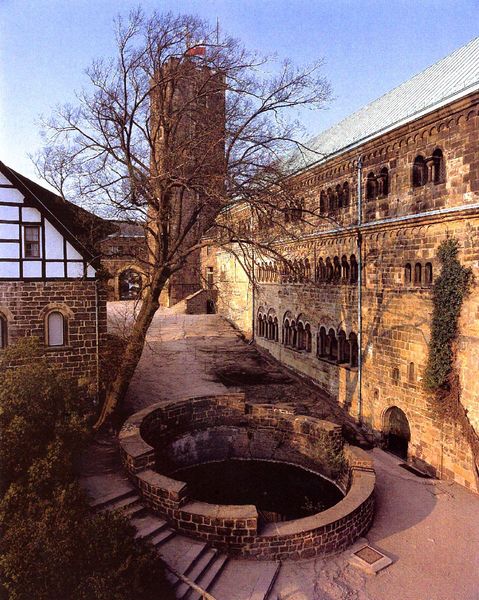
Titel: Wartburg
Standort: Eisenach (EU - D - Thüringen)
Schlagwörter: baum, himmel, weiß, gelb, stadt, fenster, straße, dach, haus, weg, alt, stein, steine, sonne, brunnen, turm, farbig, anstieg, giebel, mauer, backstein, herbst, hof, steinmauer, weis, winter, treppe, durchgang, stufen, foto, bögen, escalier, innenhof, zisterne, burg, loch, efeu, mittelalter, romanik, fachwerk, fachwerkhaus, zerstört, aquädukt, ombre, arbre, ville, pierre, rundbogenfenster, fensterbogen, pallas, église, palais, photographie, wartburg, stiege, drapeau, tour, ruine, descente, trier, roman, rue, burghof, venitien, français, muer, efau, puit, romane, amsterdam, puits, roamn, romanes, malbork